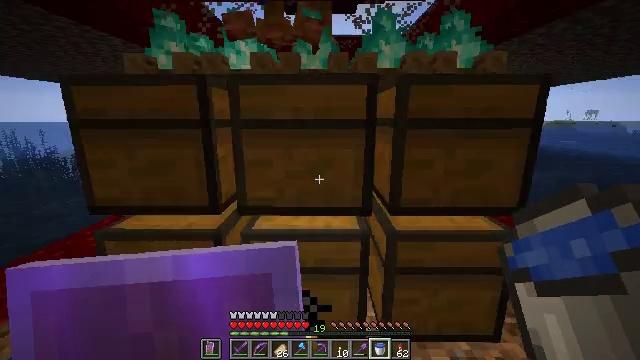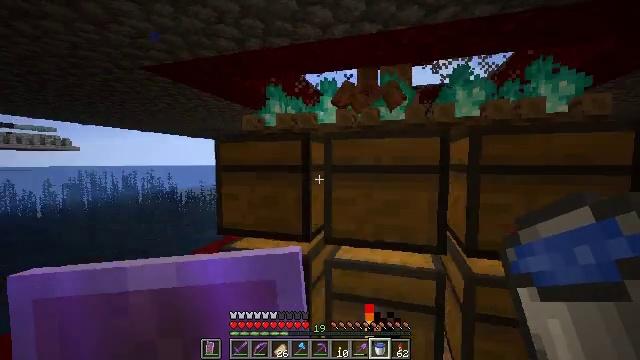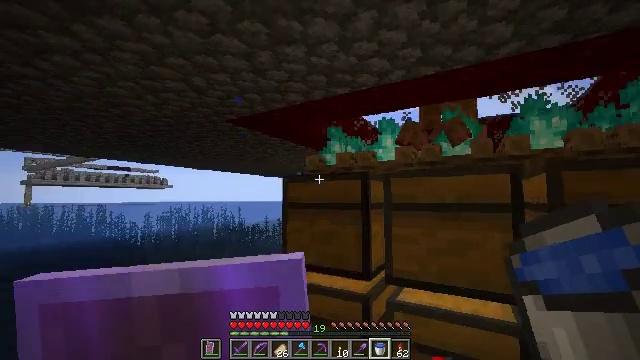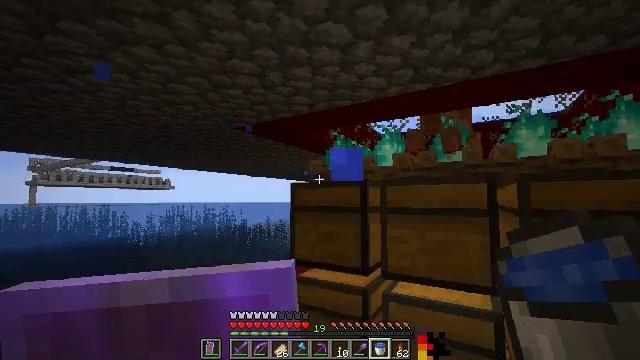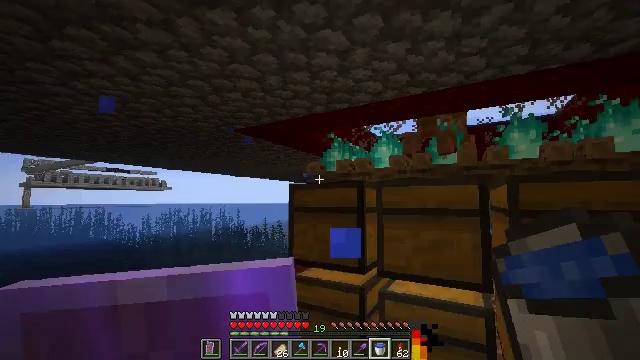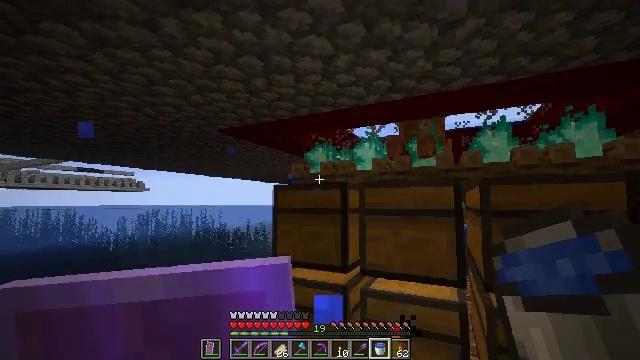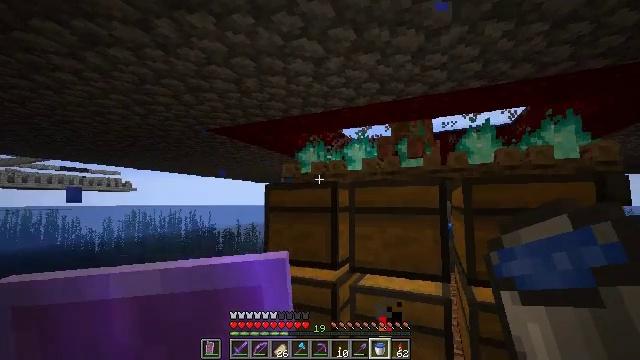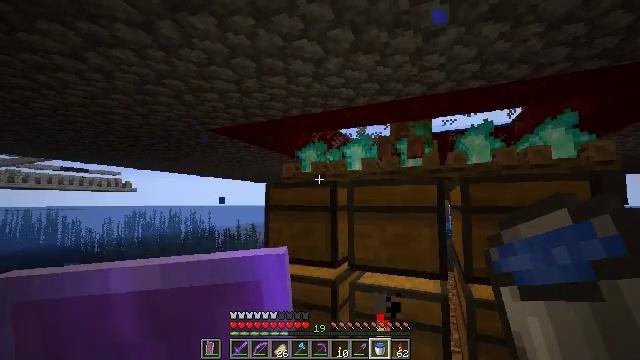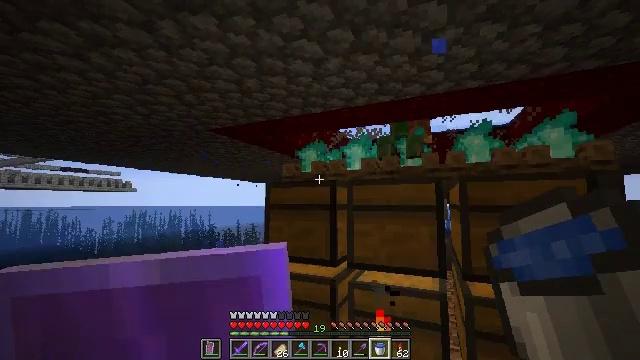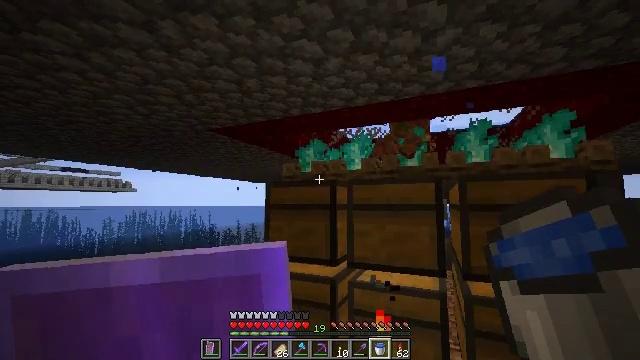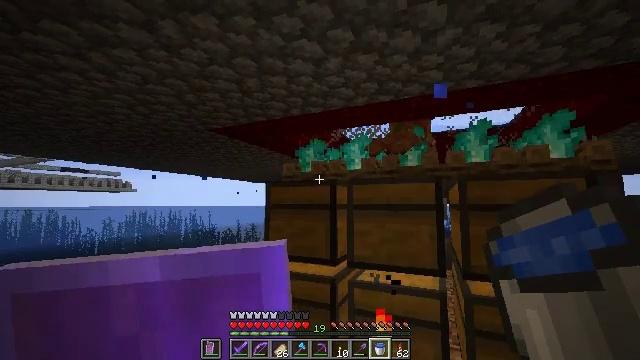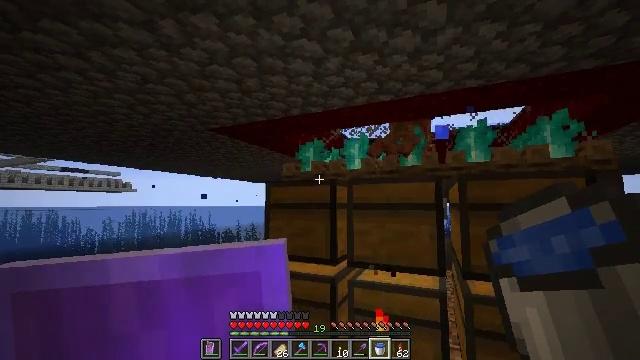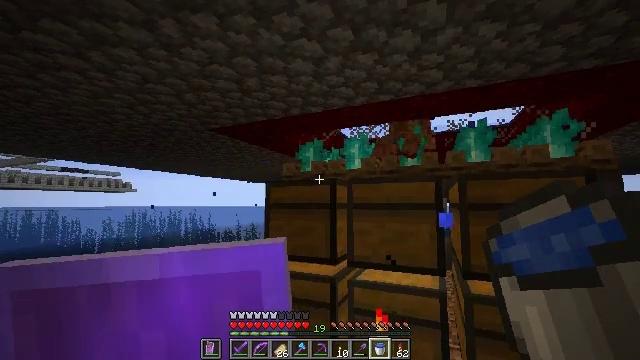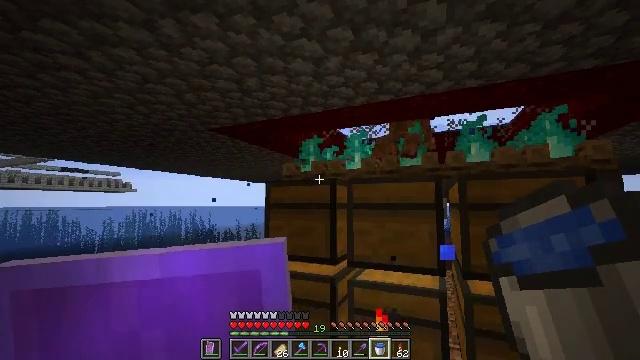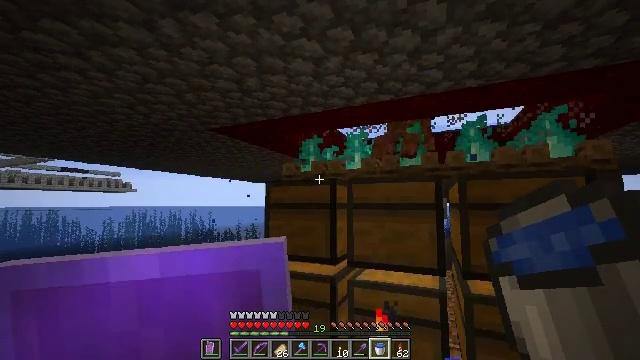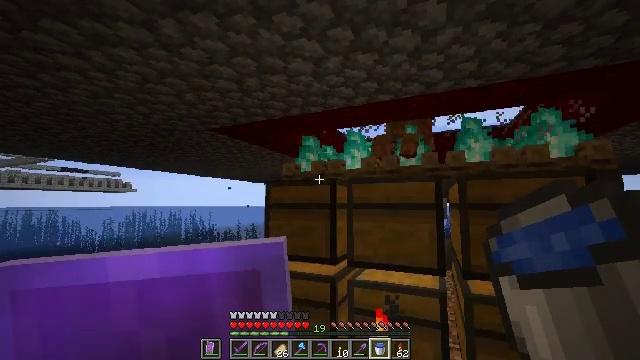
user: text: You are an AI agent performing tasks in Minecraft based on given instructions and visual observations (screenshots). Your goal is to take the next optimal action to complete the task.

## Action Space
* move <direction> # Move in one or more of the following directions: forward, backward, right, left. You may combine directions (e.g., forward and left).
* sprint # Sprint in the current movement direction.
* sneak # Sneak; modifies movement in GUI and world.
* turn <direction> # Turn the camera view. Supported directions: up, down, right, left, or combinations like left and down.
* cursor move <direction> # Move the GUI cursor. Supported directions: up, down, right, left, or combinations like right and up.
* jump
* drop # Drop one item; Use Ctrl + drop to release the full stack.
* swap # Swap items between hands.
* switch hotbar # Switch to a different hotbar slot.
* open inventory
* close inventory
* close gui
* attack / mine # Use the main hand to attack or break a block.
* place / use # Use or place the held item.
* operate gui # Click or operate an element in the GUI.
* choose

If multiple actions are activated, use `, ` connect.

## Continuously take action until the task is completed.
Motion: motion action
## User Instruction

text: Open the crafting table to craft a firework rocket.
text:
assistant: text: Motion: move back, turn left and up
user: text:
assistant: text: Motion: move back, turn left and up
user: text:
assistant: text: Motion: move back
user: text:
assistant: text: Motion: no_op
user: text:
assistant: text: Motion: turn right
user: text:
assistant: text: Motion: turn right
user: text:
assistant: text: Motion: no_op
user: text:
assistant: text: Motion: no_op
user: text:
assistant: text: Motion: no_op
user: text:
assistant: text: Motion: no_op
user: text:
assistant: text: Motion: no_op
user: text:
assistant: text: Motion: no_op
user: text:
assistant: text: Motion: no_op
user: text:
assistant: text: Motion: no_op
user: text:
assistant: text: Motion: no_op
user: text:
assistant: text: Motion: no_op
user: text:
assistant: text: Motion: turn right and down
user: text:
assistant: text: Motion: turn right and down
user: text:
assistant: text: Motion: turn right and down
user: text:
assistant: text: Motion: turn right and down
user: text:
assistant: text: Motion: turn right and down
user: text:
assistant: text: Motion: no_op
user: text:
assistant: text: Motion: no_op
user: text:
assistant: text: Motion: no_op
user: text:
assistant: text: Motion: no_op
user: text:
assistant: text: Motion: no_op
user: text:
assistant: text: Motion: no_op
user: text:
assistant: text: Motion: no_op
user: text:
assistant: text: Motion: no_op
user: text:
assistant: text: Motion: turn right and down